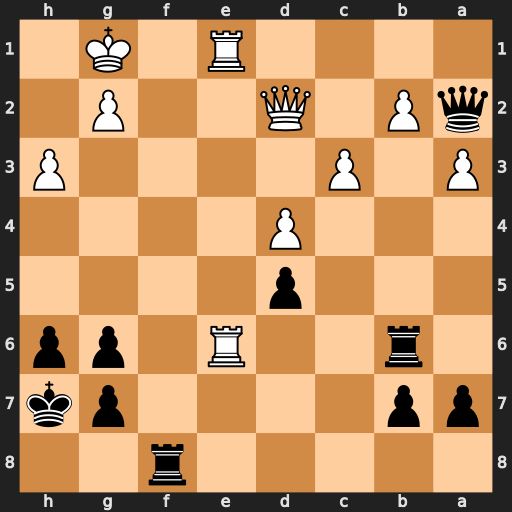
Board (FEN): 5r2/pp4pk/1r2R1pp/3p4/3P4/P1P4P/qP1Q2P1/4R1K1
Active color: b
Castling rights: -
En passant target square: -
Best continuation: Rxb2 Qxb2 Qxb2